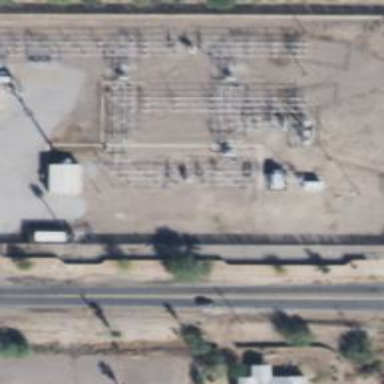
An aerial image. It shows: Switch used for power control.